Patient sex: M
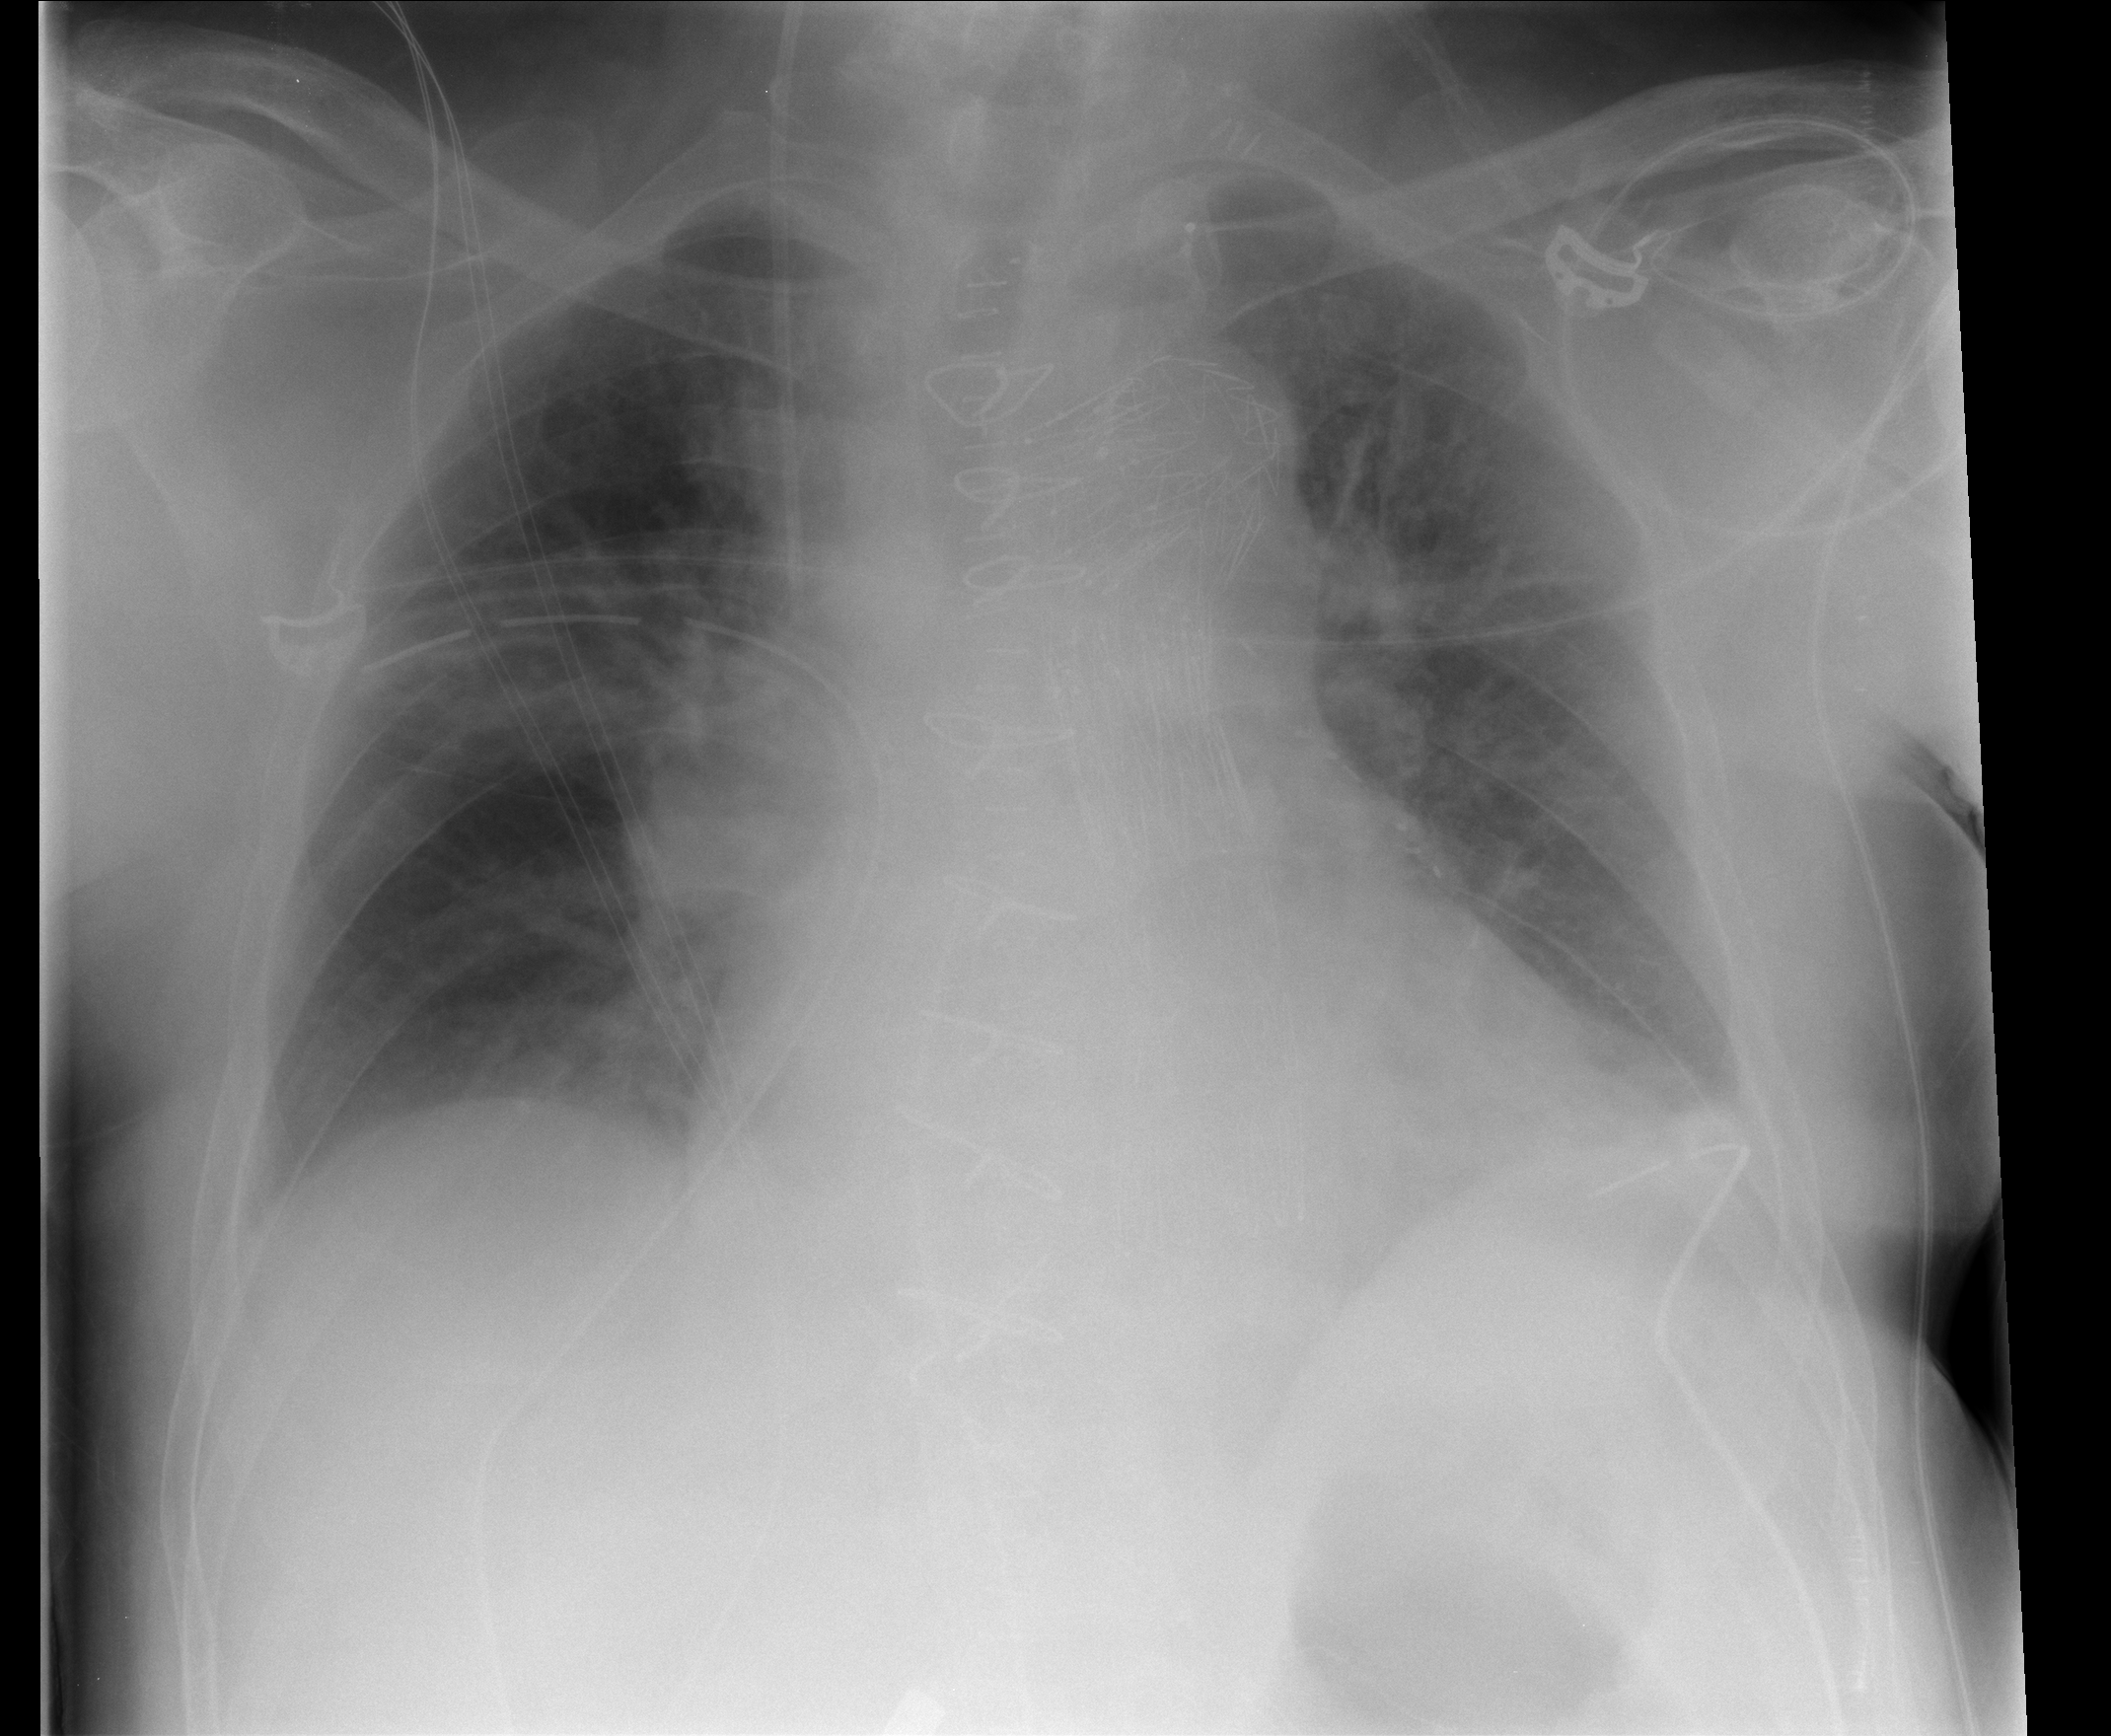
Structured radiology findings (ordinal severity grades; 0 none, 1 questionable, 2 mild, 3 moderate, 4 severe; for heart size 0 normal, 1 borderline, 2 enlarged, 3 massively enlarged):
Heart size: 2
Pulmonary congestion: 2
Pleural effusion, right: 0
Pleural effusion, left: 0
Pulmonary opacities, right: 0
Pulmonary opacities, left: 0
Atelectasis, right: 1
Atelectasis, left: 2